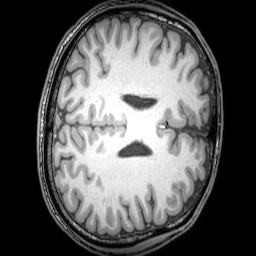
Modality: T1w
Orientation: axial
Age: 24
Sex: male
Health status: healthy
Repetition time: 0.081 s
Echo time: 0.037 s